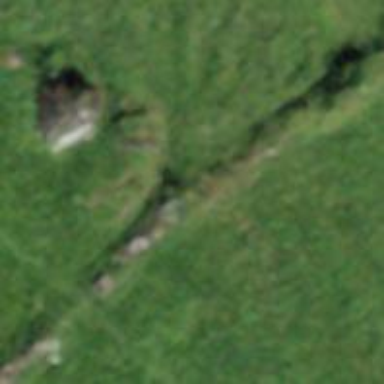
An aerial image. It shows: Dry stone wall barrier.